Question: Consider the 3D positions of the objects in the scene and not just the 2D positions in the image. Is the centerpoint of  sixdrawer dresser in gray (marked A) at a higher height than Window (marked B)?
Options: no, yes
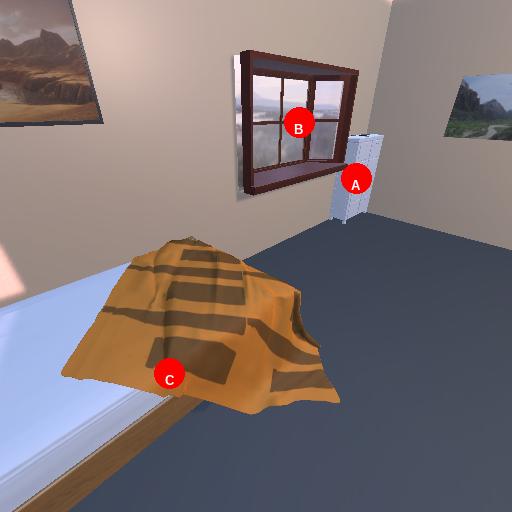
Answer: no